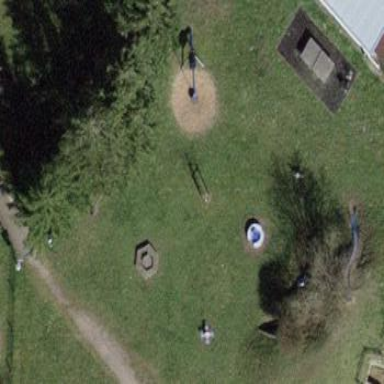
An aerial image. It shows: Playground area for leisure land.